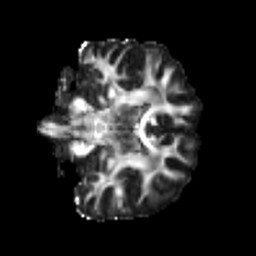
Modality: FA
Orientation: coronal
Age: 42
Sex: male
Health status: healthy
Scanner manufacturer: siemens
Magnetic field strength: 3 T
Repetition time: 3.6 s
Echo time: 0.0964 s